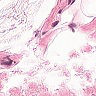
Metastatic tissue present: no